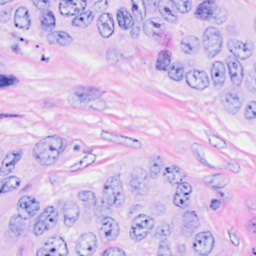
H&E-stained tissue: Breast